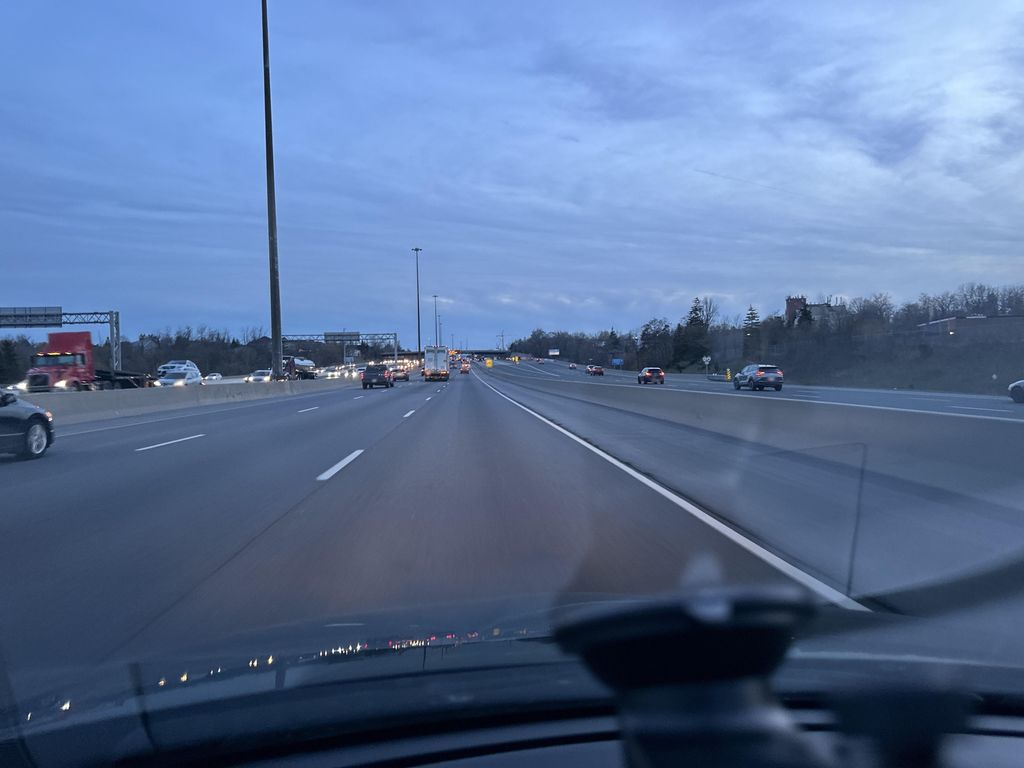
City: toronto